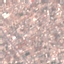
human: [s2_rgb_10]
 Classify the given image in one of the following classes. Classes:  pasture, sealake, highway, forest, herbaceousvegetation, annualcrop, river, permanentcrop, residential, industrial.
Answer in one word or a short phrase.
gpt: Residential